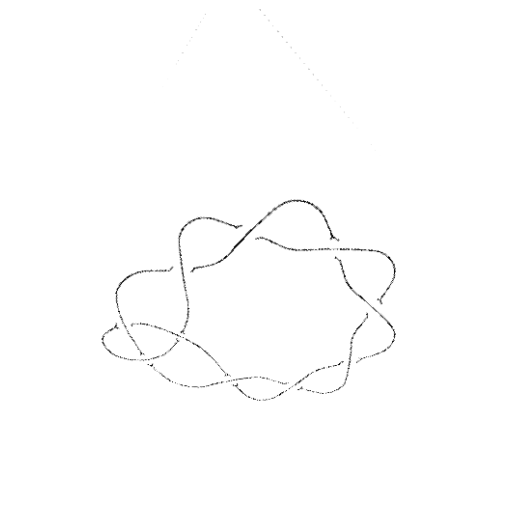
Crossing number: 10